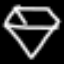
Label: diamond